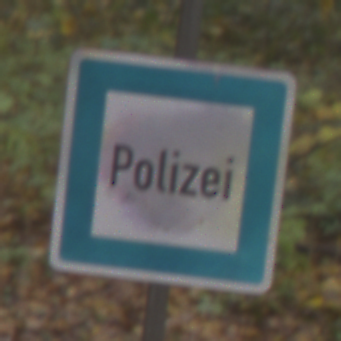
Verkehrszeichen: Polizei
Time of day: MorningAfternoon
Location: Outdoor (Nature)
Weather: Overcast
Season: Autumn
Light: Natural